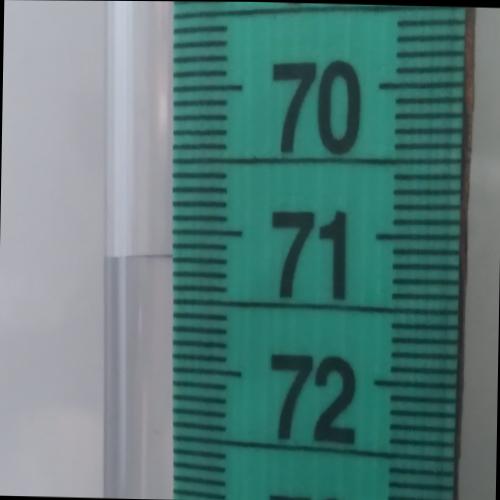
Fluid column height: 71.2 cm